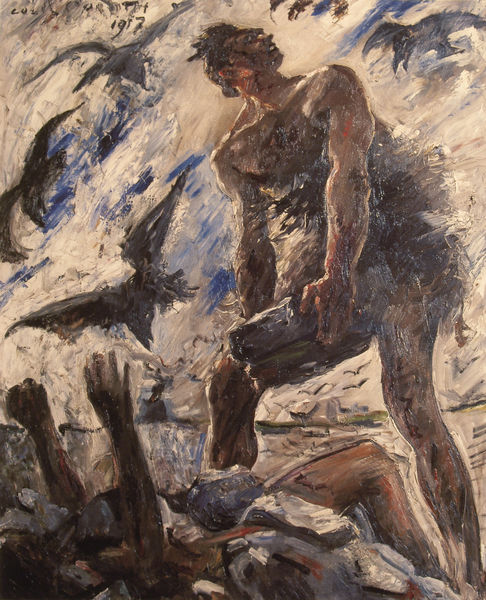
Titel: Kain
Künstler: Lovis Corinth
Standort: Düsseldorf
Institution: Kunstmuseum Düsseldorf im Ehrenhof
Schlagwörter: akt, blau, felsen, gemälde, himmel, kampf, mann, nackt, vogel, weiß, wolken, landschaft, frau, grau, männer, schwarz, zeichnung, ölbild, blick, wolke, malerei, arme, bibel, mord, stein, steine, tod, tof, tot, toter, hände, öl, vögel, bewegt, bein, liegen, abstrakt, fels, muskeln, oben, corinth, bedrohlich, beerdigung, begräbnis, hilfe, teufel, erhoben, geier, felsbrocken, slevogt, rabe, krähen, raben, satan, drachen, helfen, fledermaus, kain, verletzter, steinigen, steinigung, riese, morden, raabe, unhold, abel, hilferuf, aas, aasfresser, aasgeier, smeer, 1917, lovis cornith, fuuu